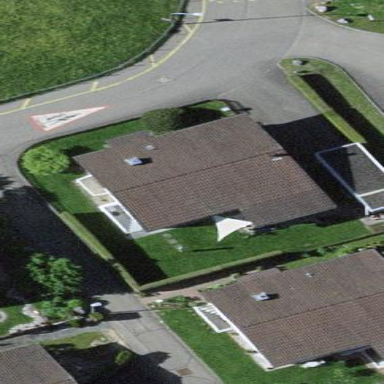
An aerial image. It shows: Detached building.